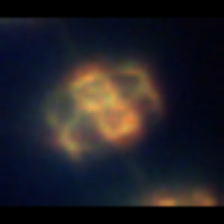
Taxon: Stephanopyxis
Group: Diatoms